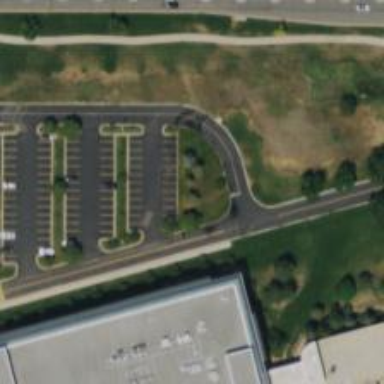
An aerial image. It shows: Parking space is available.